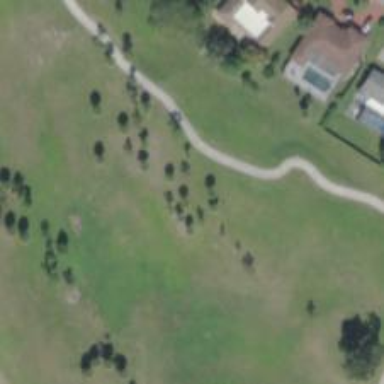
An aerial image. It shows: Disc golf basket.